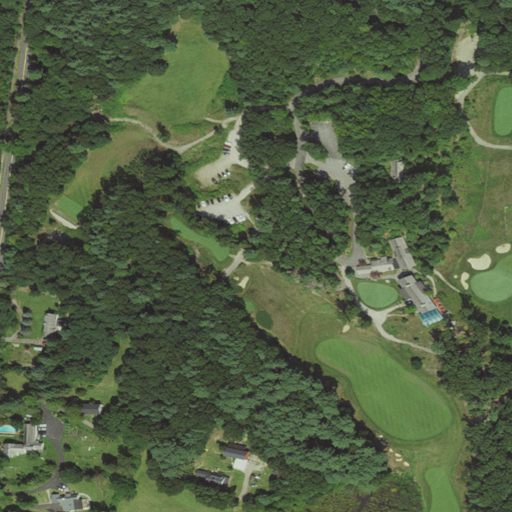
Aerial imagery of mountain in Massachusetts named Mullein Hill containing mixed forest, shrub, open development, deciduous forest, low intensity development, evergreen forest, woody wetlands, medium intensity development, and grassland